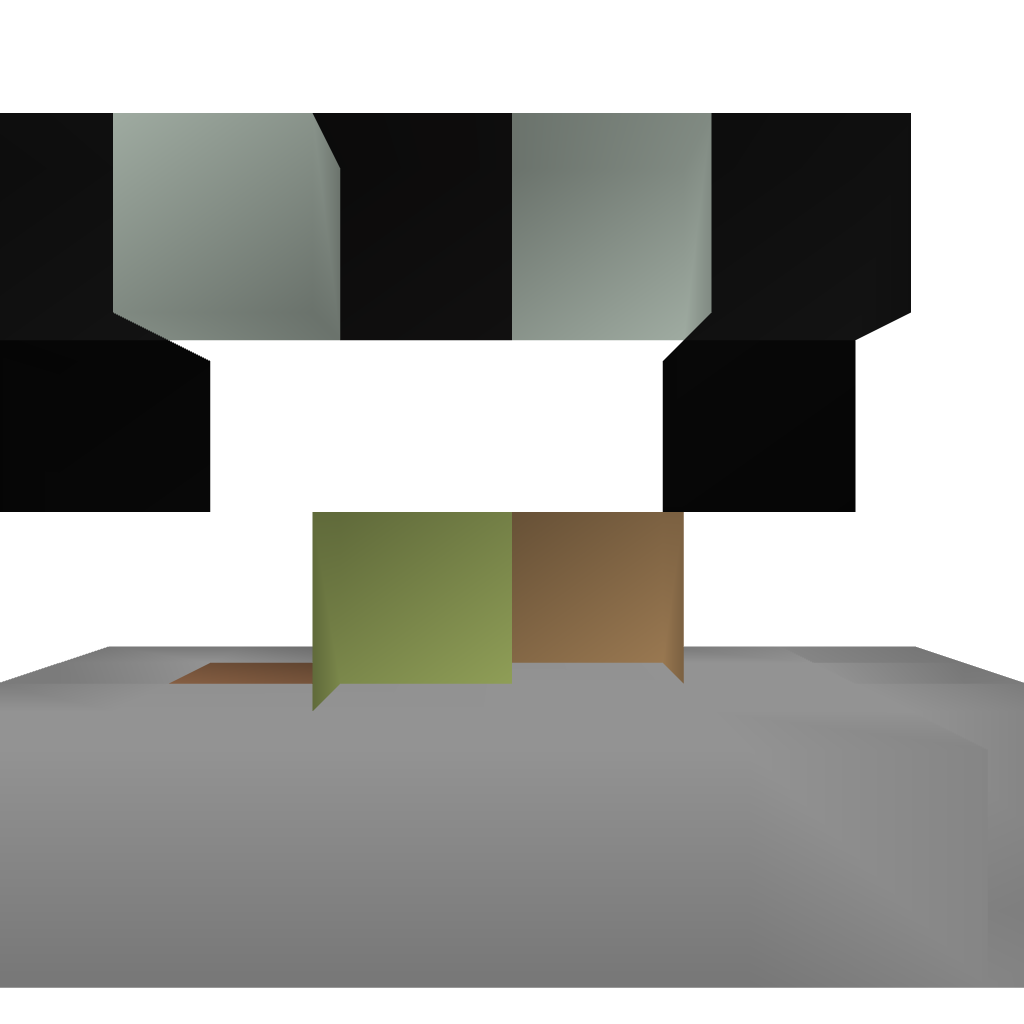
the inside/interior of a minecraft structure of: BlockSwaper